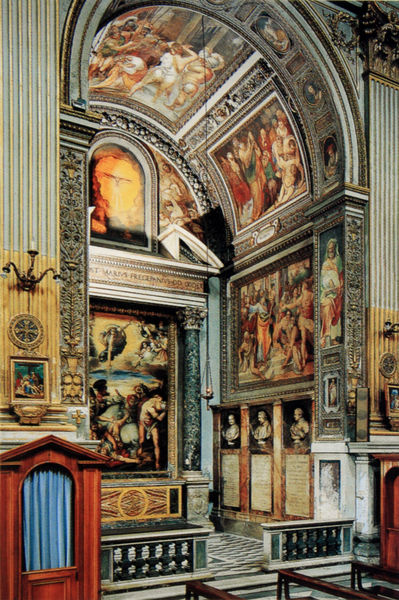
Titel: Blick in die Frangipani Kapelle
Künstler: Taddeo Zuccari
Standort: Rom
Institution: S. Marcello al Corso
Schlagwörter: blau, gemälde, lampe, lampen, licht, lichter, marmor, raum, säule, säulen, rot, malerei, rembrandt, bild, innenraum, vorhang, kirche, renaissance, engel, kannelierung, farbig, bogen, italien, pilaster, wandgemälde, wandmalerei, kerze, leuchter, geländer, foto, nische, balustrade, dom, altar, bänke, jesus, christlich, fresken, kapelle, heilige, büsten, absperrung, altarbild, deckenmalerei, tabernakel, katholisch, seitenaltar, beichtstuhl, wandgemädle